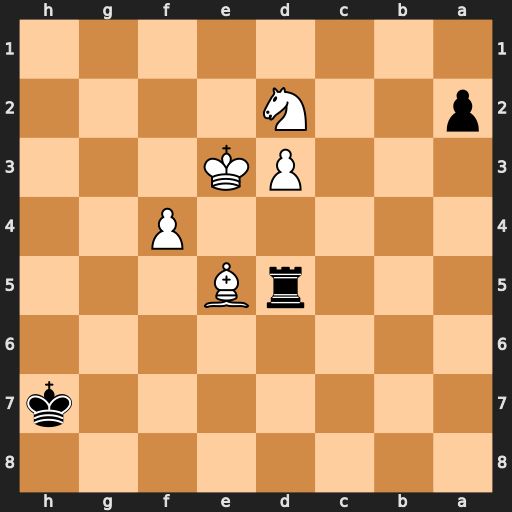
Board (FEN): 8/7k/8/3rB3/5P2/3PK3/p2N4/8
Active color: b
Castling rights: -
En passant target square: -
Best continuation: Rxe5+ fxe5 a1=Q